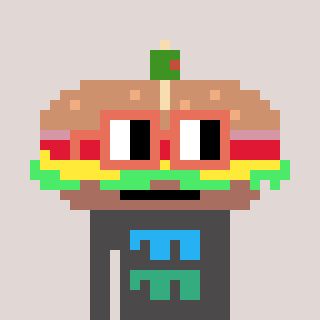
a pixel art character with square orange glasses, a sandwich-shaped head and a grayscale-colored body on a warm background